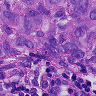
Metastatic tissue present: yes